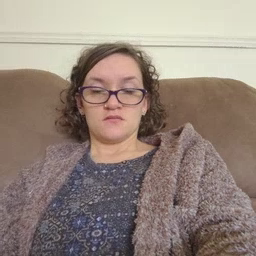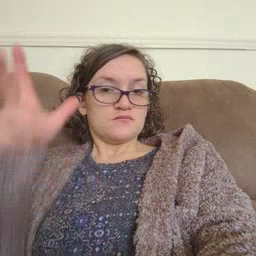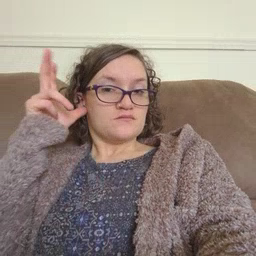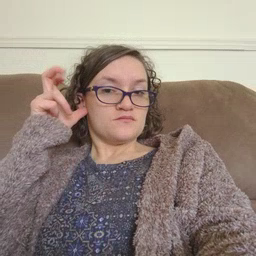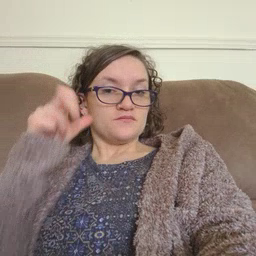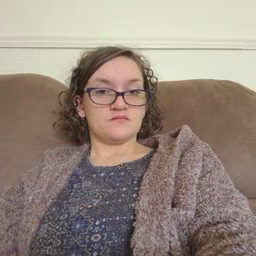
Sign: hear